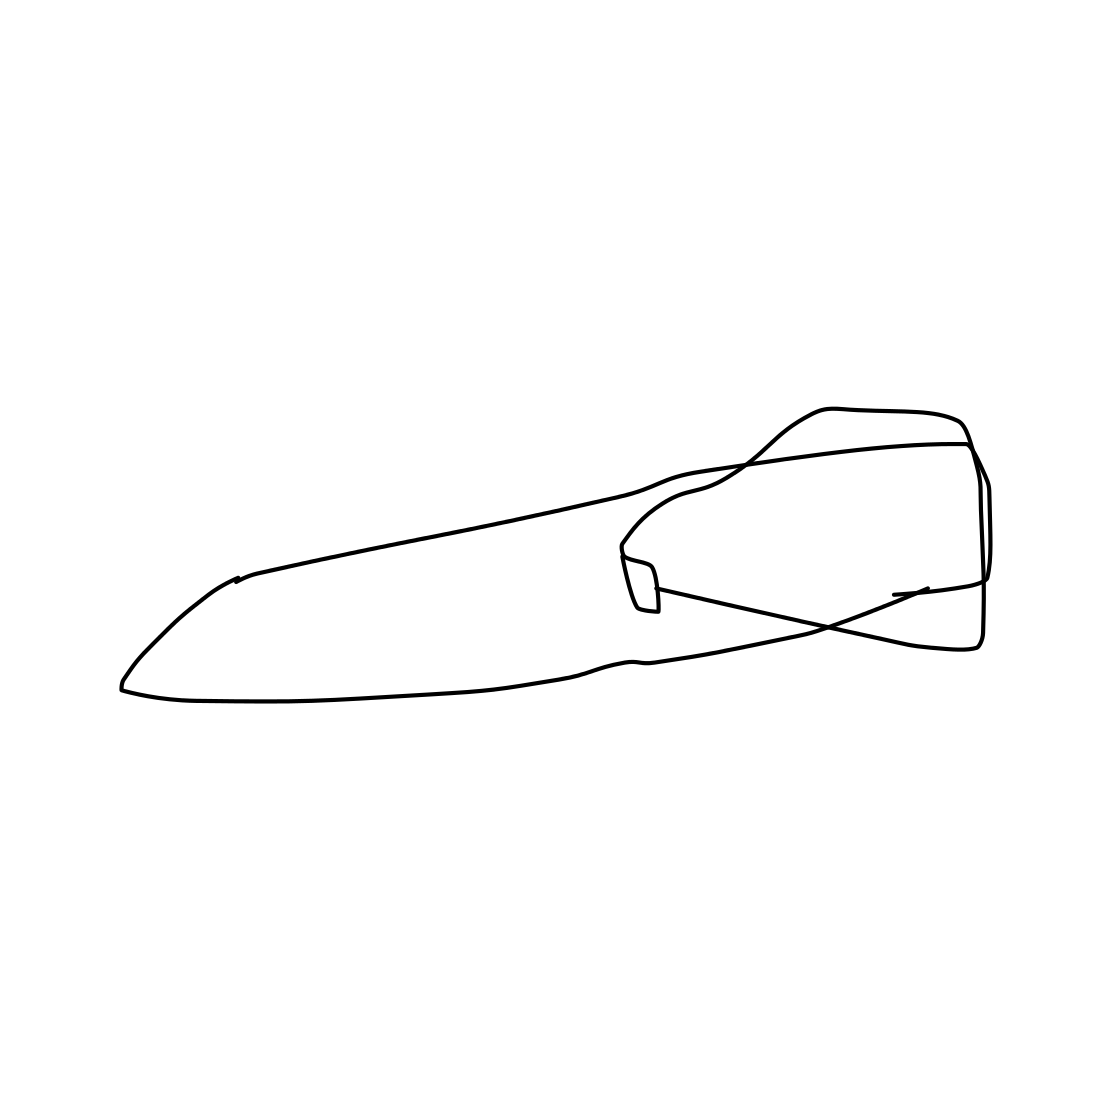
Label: speed-boat